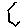
Label: hexagon